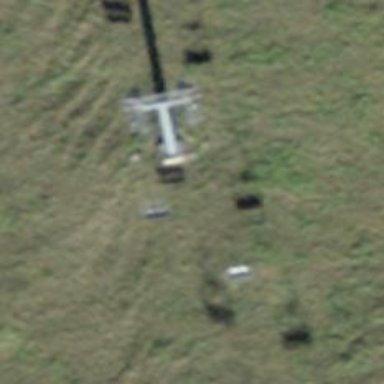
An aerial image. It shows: Pylon used for aerialway.